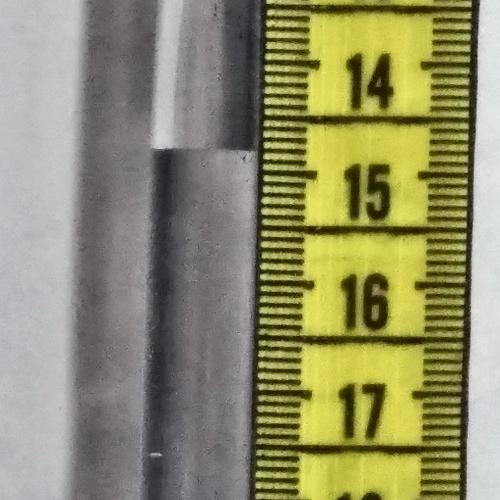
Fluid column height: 14.8 cm